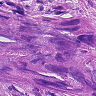
Metastatic tissue present: yes